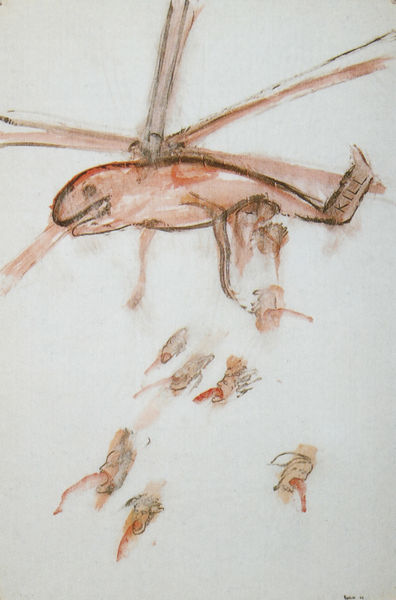
Titel: Helicopters and Victims
Künstler: Nancy Spero
Institution: Im Besitz der Künstlerin
Schlagwörter: flügel, kopf, weiß, aquarell, menschen, ausschnitt, bewegung, orange, schwarz, zeichnung, rot, tier, auge, fliegen, sprung, studie, detail, vier, fisch, zähne, maul, libelle, hai, absturz, hubschrauber, fallschirme, fallschirmspringer, helikopter, kill, rotorblätter